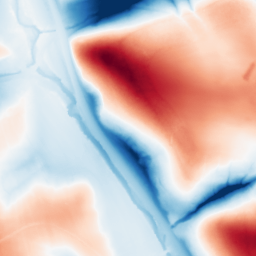
Category: classical
Decomposition family: gaussian_anisotropic
Decomposition parameters: sigma_x: 20
sigma_y: 50
Upsampling method: bilinear
Upsampling parameters: scale: 4
Upsampling scale: 4